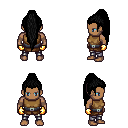
a pixel art fantasy rpg character, male body template, human, dark skin, leather chest armor, metal pants, black extra-long topknot hairstyle, gold gloves, four views (front, back, left, right), 2x2 character sprite sheet, small pixel art, hard edges, no anti-aliasing